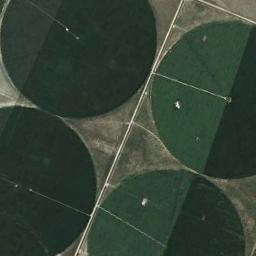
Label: circular_farmland